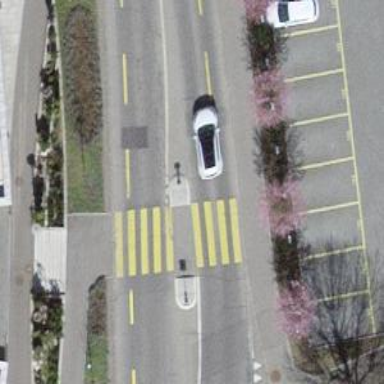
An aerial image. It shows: Uncontrolled zebra crossing with central island. The crossing is marked with zebra stripes.